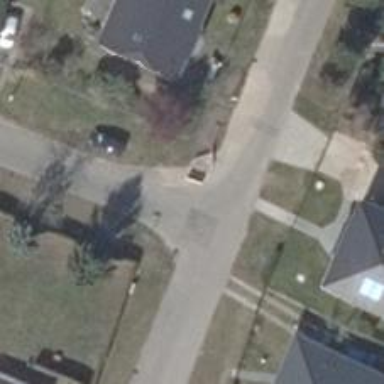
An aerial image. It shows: Asphalt road in residential area.